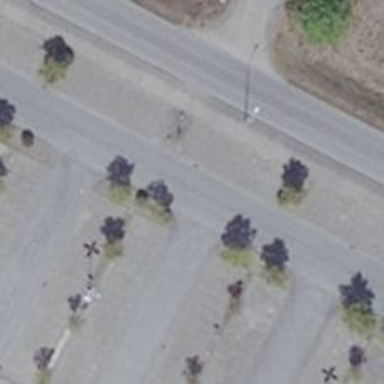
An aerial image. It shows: Parking aisle designated as service road.